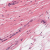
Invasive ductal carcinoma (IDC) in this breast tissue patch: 0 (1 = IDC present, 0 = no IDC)